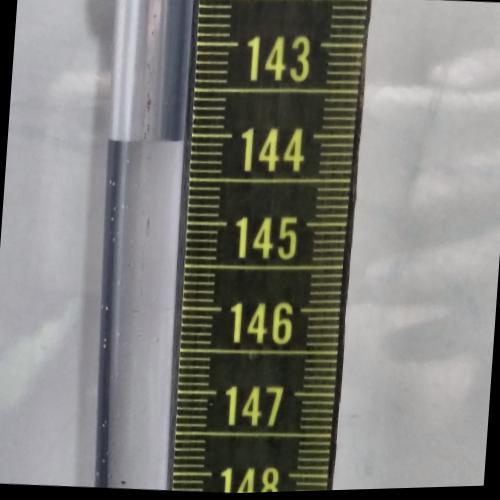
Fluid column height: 144.1 cm